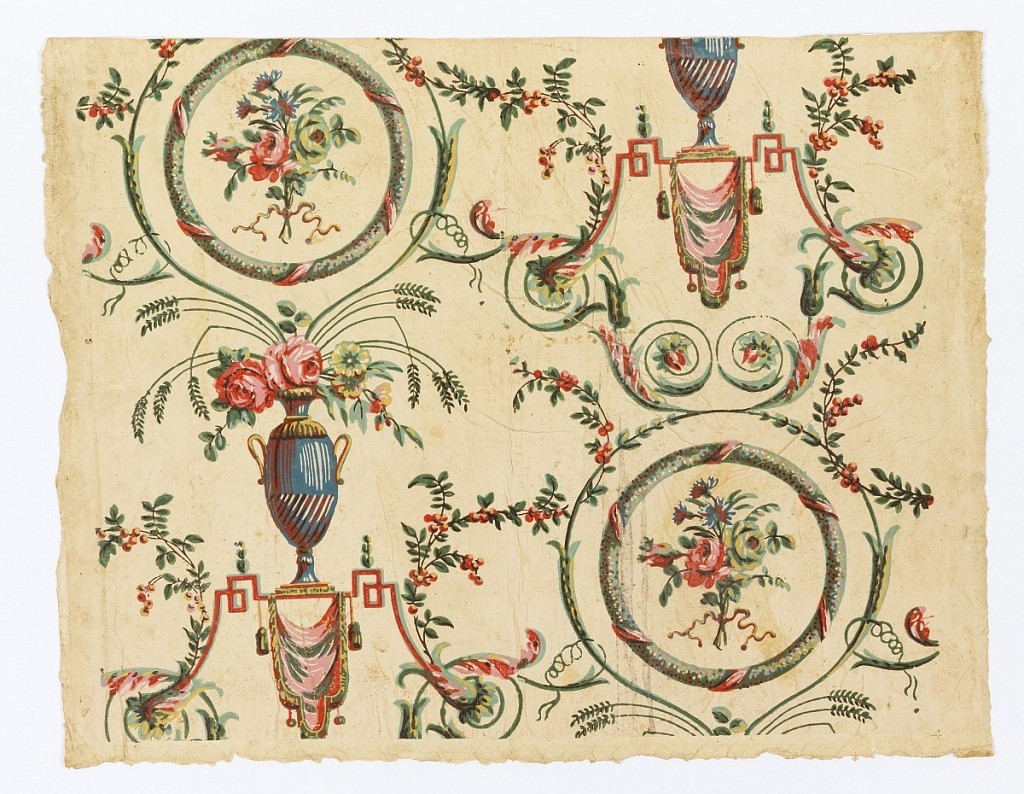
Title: Sidewall
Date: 1780–90
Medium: Block-printed on handmade paper
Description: Arabesque design on pale yellowish ground, vases with flowers, standing on drapery-covered supports, alternate with ribbon-wrapped wreaths containing bouquets and framed by flowering scrolled branches. Drop repeat, straight match.